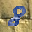
Label: 8